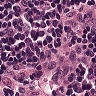
Metastatic tissue present: no